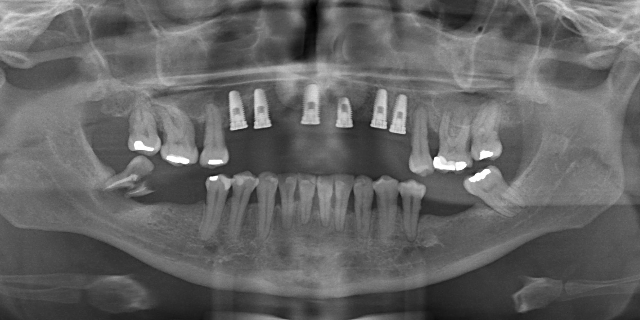
adult